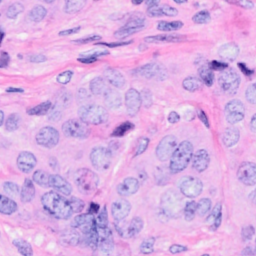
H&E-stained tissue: Breast